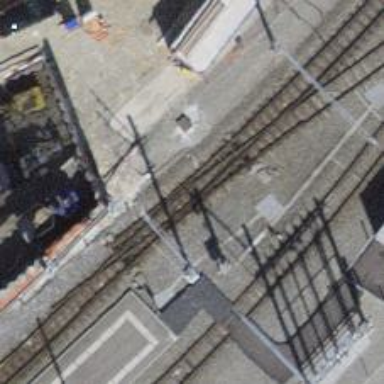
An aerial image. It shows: Disused railway siding with electrified contact line. The railway block is marked as W8.